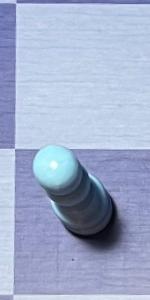
Label: Pawn_White